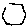
Label: hexagon